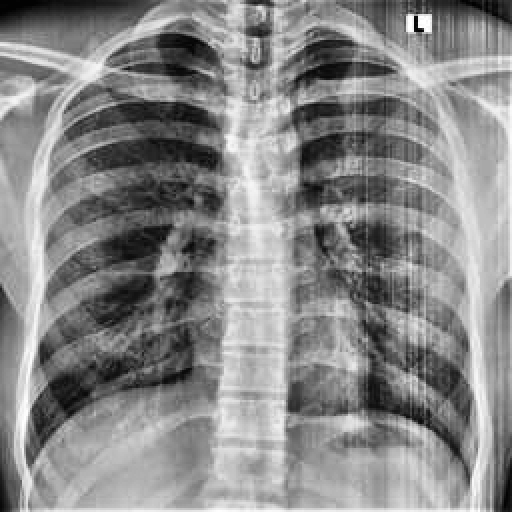
Finding: NORMAL